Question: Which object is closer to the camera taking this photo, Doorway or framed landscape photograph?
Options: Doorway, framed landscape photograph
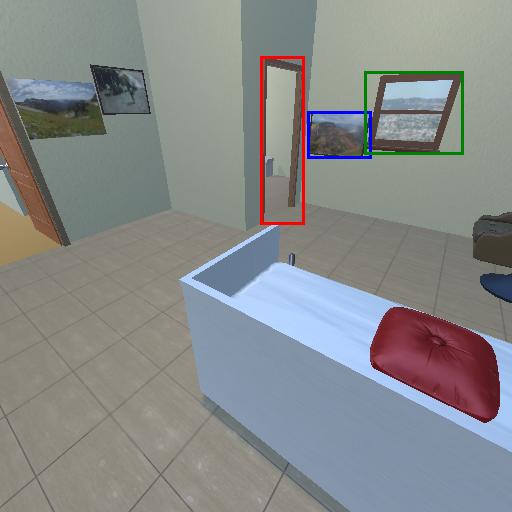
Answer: Doorway